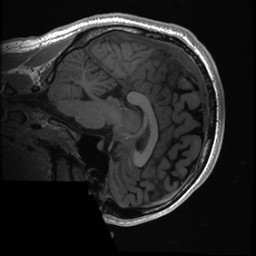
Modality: T1w
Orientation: sagittal